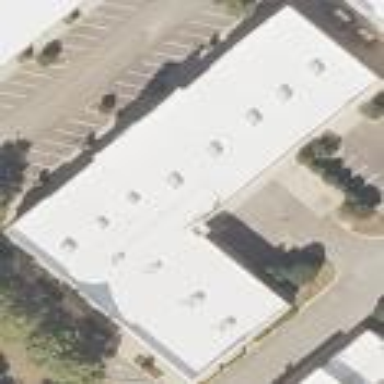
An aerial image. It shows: Retail building.